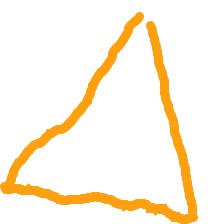
Shape: triangle